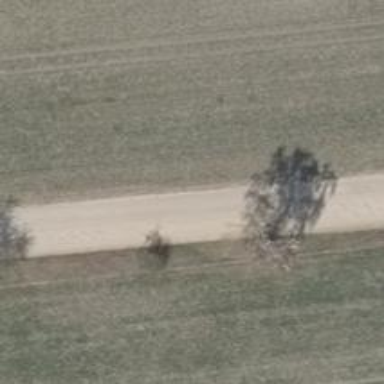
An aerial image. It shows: Unclassified road with dirt surface.